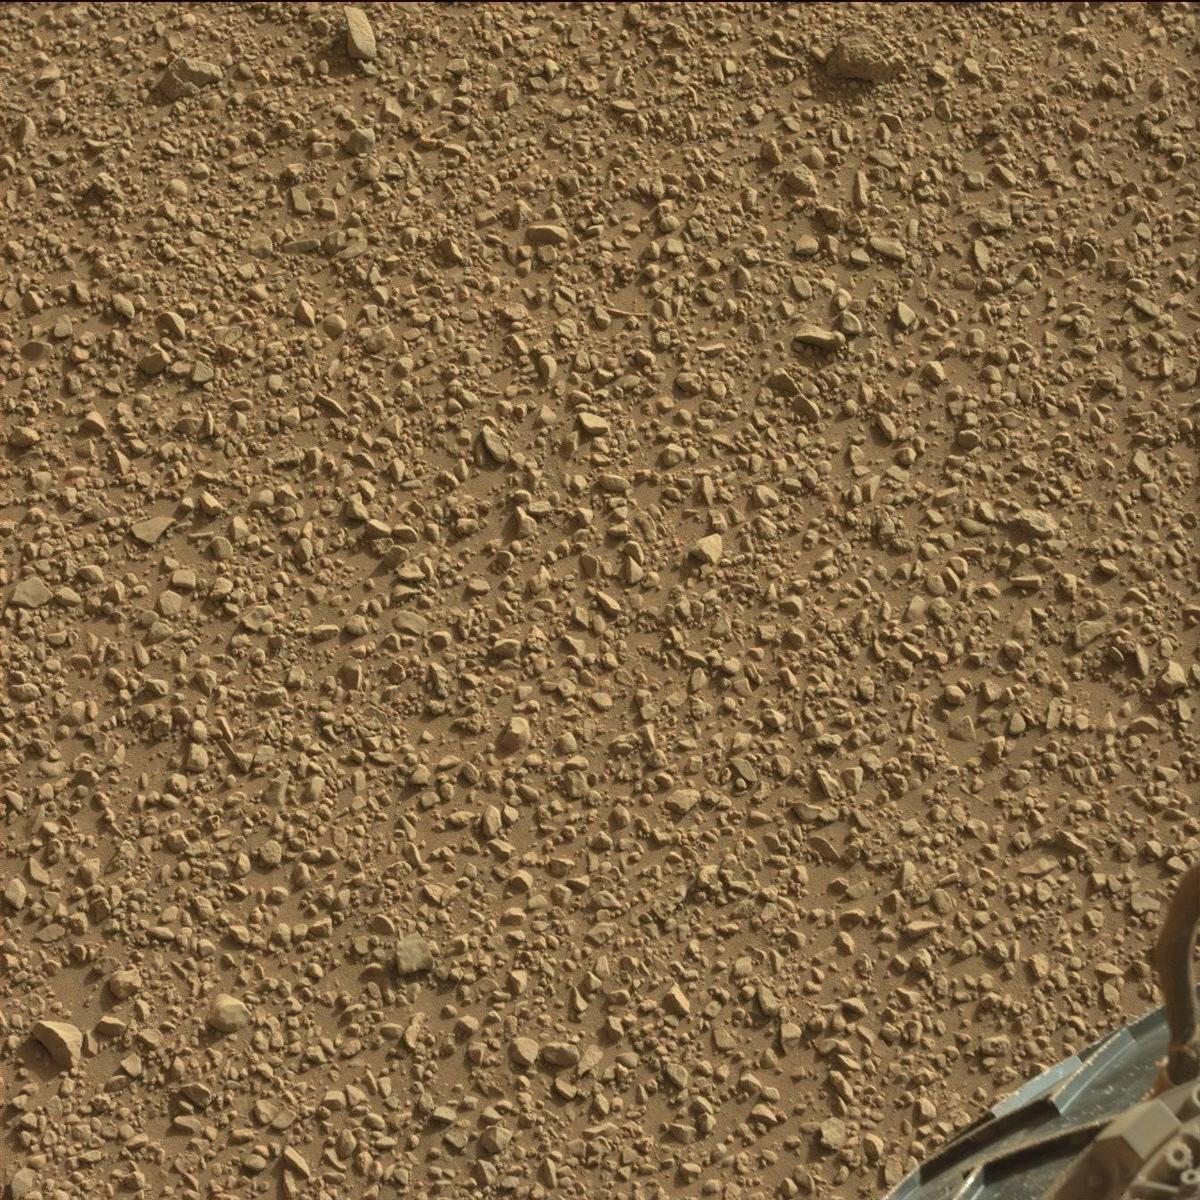
Terrain classes present: Bedrock, Rock, Rover, Sand / Soil